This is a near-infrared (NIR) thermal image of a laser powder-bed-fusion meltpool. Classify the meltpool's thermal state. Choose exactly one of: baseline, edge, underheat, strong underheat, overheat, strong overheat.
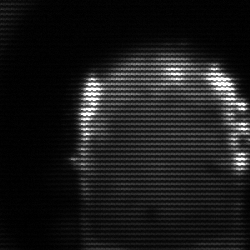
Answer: baseline